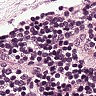
Metastatic tissue present: no